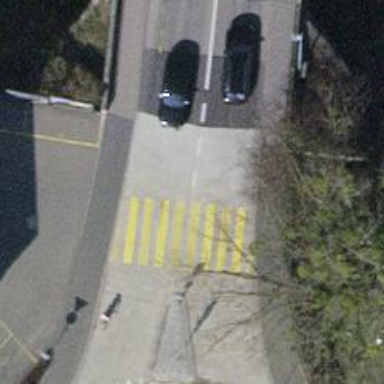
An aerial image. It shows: Marked crossing with zebra crossing. There is island at the crossing.